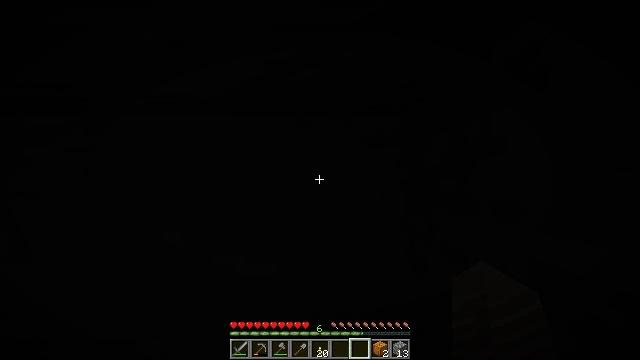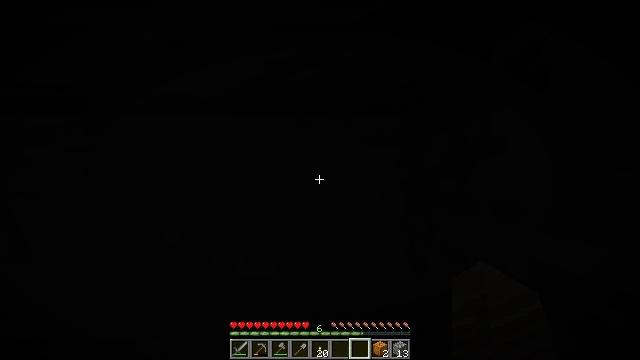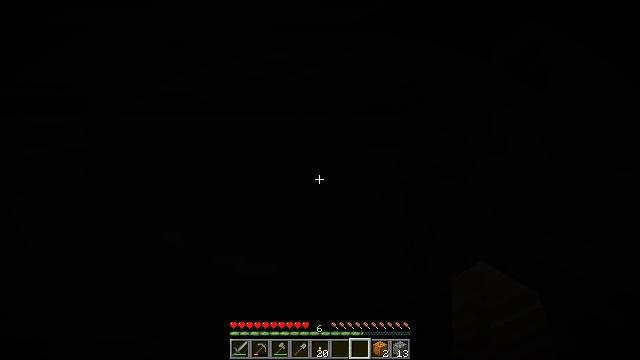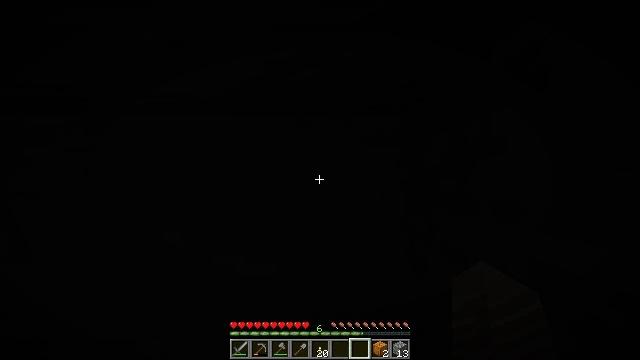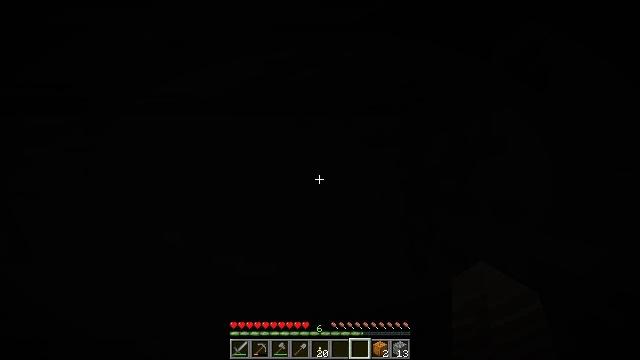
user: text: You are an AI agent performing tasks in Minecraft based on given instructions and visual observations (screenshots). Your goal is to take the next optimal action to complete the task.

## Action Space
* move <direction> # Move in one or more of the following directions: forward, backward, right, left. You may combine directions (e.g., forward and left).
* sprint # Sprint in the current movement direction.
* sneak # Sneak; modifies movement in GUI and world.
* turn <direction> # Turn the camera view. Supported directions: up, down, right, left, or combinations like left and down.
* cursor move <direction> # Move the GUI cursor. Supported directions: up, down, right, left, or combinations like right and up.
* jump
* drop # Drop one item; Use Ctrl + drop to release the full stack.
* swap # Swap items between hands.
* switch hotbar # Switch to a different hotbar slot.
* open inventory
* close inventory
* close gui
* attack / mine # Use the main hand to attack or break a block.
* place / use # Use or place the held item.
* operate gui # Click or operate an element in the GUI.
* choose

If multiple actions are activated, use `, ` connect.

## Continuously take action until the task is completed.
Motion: motion action
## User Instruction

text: Left click to break the red bed.
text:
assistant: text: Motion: no_op
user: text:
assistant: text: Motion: no_op
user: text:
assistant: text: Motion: no_op
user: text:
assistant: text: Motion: no_op
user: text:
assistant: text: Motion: no_op
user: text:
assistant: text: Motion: no_op
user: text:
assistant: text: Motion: no_op
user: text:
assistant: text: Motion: no_op
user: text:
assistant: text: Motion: no_op
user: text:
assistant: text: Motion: no_op
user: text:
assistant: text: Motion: no_op
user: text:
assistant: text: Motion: no_op
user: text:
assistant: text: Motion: no_op
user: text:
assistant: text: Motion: no_op
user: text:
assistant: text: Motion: no_op
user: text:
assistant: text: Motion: no_op
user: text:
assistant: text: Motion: no_op
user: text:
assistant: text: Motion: no_op
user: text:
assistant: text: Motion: no_op
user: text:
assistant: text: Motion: no_op
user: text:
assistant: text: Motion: no_op
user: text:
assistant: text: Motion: no_op
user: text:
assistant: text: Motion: no_op
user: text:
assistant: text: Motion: no_op
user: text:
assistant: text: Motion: no_op
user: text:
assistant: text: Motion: no_op
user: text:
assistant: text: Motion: no_op
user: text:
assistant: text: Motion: no_op
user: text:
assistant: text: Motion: no_op
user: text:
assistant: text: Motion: no_op